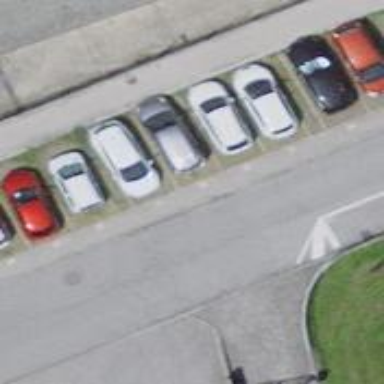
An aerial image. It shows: Asphalt road for service purposes. It serves as combination of parking aisle and driveway.